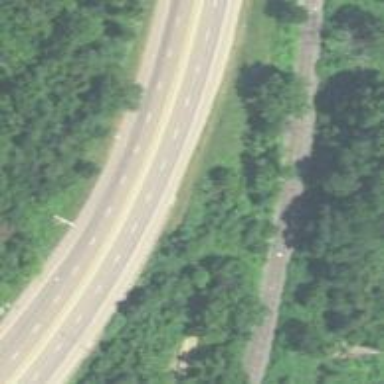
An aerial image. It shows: Expressway with asphalt surface categorized as trunk highway.